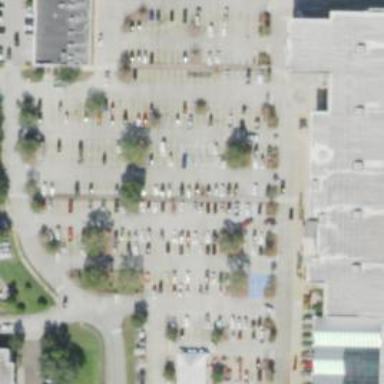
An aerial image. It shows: Retail area.